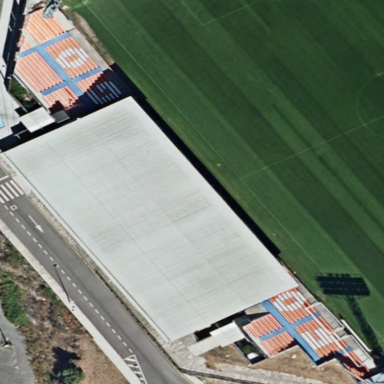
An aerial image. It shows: Stadium.